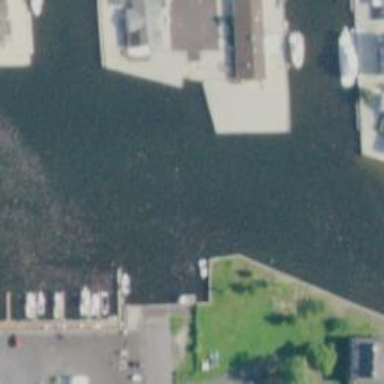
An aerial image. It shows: Dock located along the waterway.